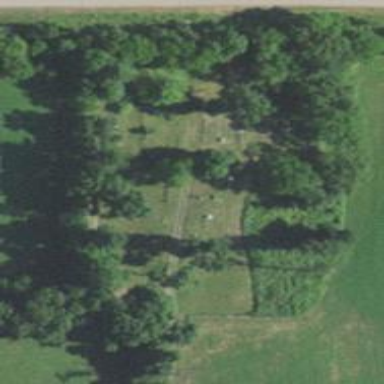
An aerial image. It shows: Cemetery.